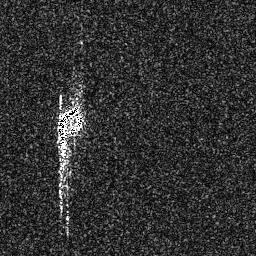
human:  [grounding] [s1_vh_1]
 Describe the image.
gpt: In the satellite image, there is  <ref>1 medium ship </ref> <box>[[21, 39, 32, 55, 0]]</box> located at left.